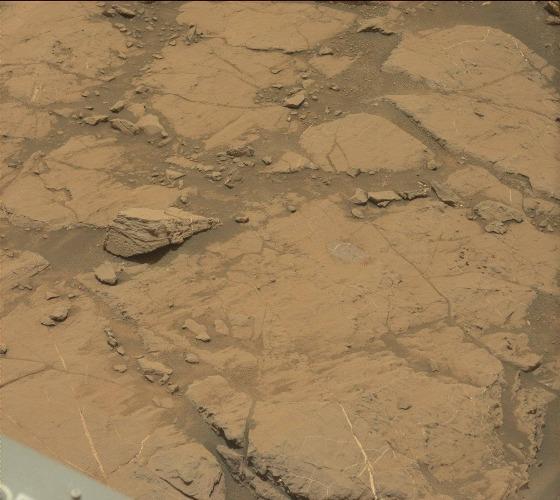
Terrain classes present: Background, Bedrock, Gravel / Sand / Soil, Rock, Shadow